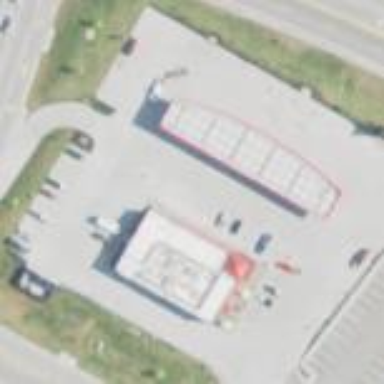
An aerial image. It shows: Fuel station.